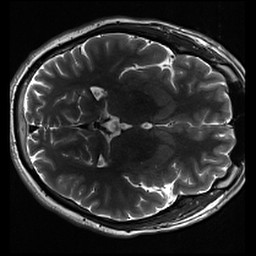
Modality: inplaneT2
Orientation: axial